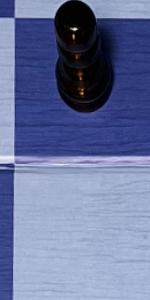
Label: Empty